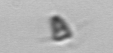
Label: Pyramimonas